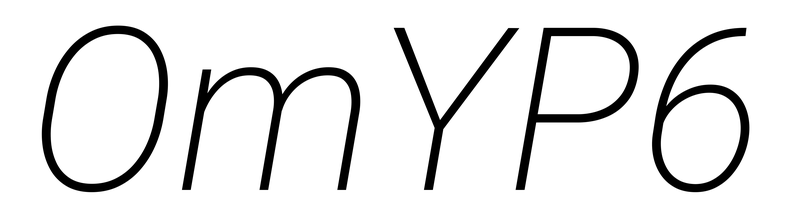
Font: Roboto-Italic_ExtraLight_Italic